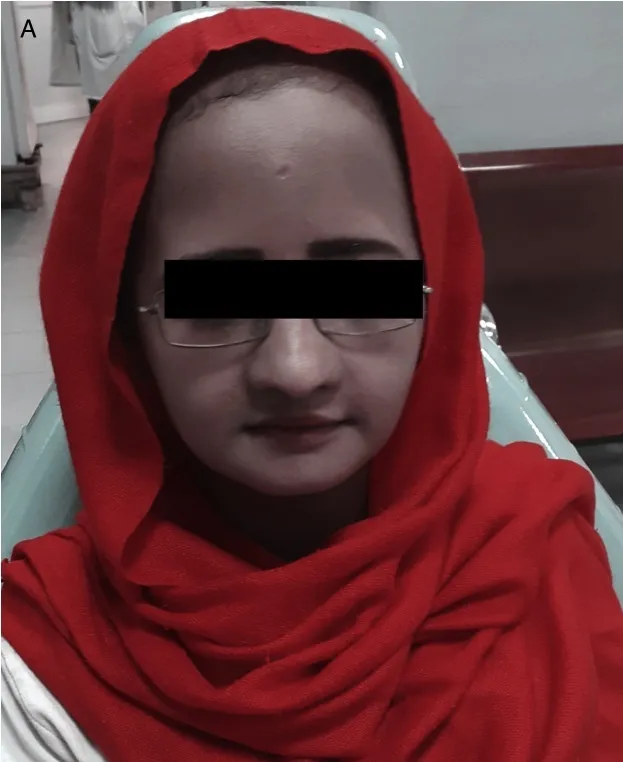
Preoperative clinical photographs of a 24-year-old woman with cleidocranial dysplasia. . A. A frontal view shows frontal and parietal bossing, hypertelorism, and a depressed nasal bridge.
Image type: medical_photograph (other_medical_photograph)